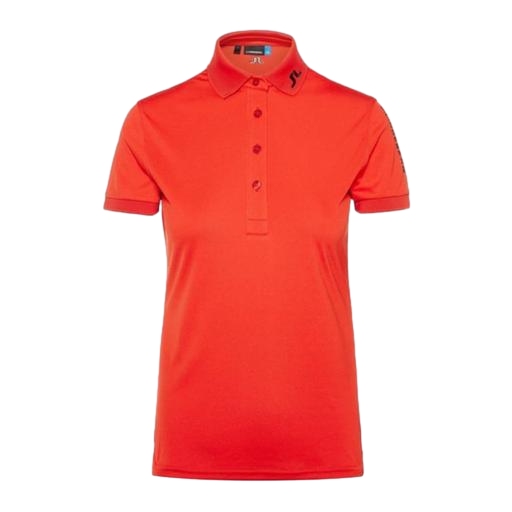
red skinny-fit stretch polo shirt, skinny-fit stretch polo shirt, red iconic slim stretch polo, white background